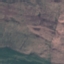
Land use / land cover: HerbaceousVegetation